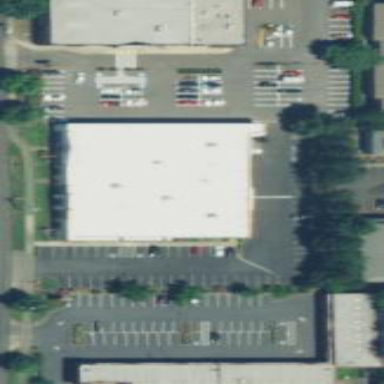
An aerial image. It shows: Building with furniture shop.